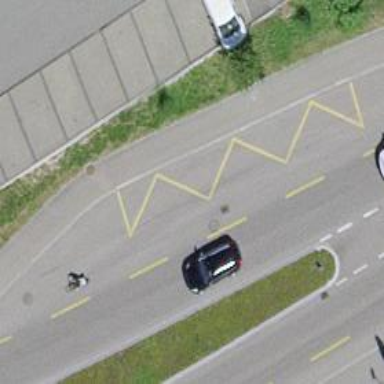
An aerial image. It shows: Bus stop with platform for public transport.